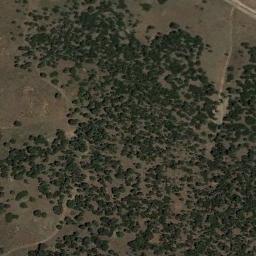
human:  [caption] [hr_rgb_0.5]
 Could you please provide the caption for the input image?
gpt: The chaparral is consist of dense green bushes on the desert .

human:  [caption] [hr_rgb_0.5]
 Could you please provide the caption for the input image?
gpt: A lot of dense small chaparrals grow on the wasteland .

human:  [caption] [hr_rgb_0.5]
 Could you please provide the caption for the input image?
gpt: There are several trees and some weeds in this desert .

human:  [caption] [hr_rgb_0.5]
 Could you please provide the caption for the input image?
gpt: Chaparral is small and densely distributed in the sand .

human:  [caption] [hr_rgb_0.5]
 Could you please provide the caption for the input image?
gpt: The vegetation in the chaparral is approximately the same size .